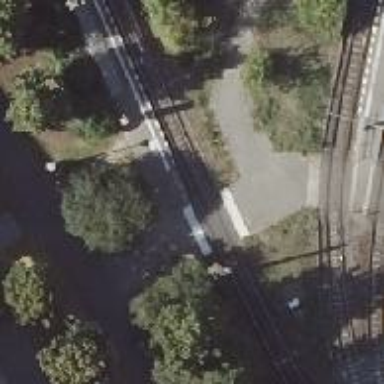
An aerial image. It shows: Tram stop.